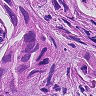
Metastatic tissue present: yes